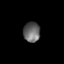
Tissue: prostate
Cell type: T cells
Senescence score: 0.3523
Nuclear area (px): 330
Mean DAPI intensity: 101.161